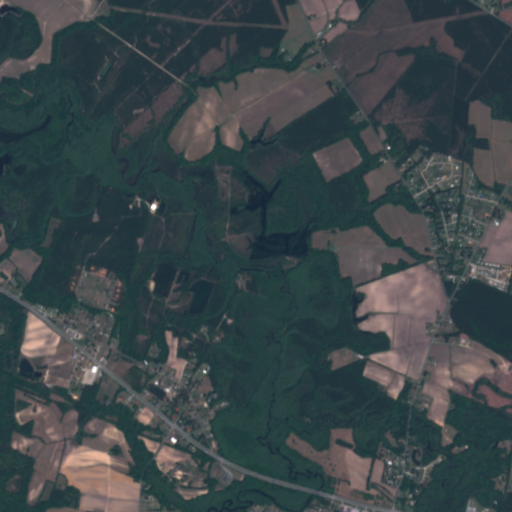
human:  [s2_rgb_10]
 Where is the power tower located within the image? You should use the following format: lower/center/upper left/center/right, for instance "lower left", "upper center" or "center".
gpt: The power tower is located in the upper of the image.
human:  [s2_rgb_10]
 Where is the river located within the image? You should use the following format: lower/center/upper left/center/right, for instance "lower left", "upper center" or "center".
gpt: The river is located in the lower of the image.
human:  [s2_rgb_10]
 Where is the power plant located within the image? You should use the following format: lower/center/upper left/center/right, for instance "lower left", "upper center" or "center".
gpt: There is no power plant in the image.